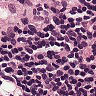
Metastatic tissue present: no